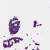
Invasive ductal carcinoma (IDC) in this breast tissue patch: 0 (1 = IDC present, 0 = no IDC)